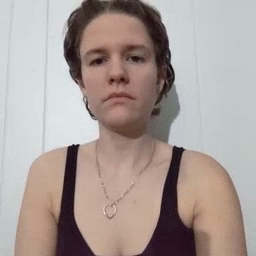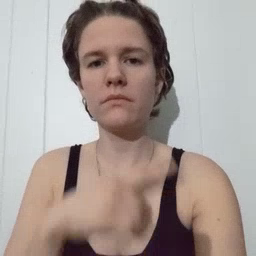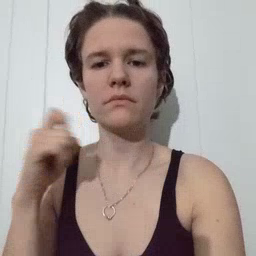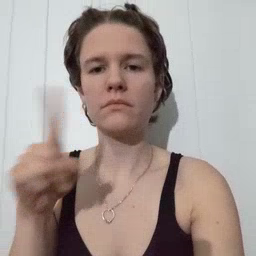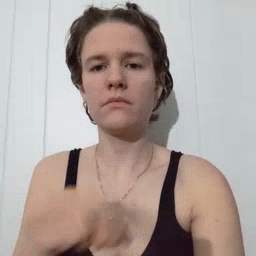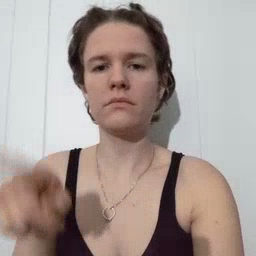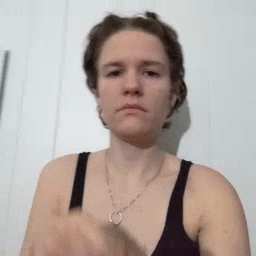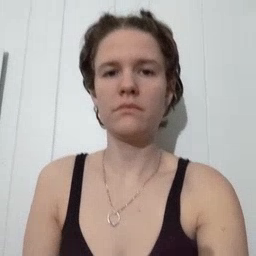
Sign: dryer